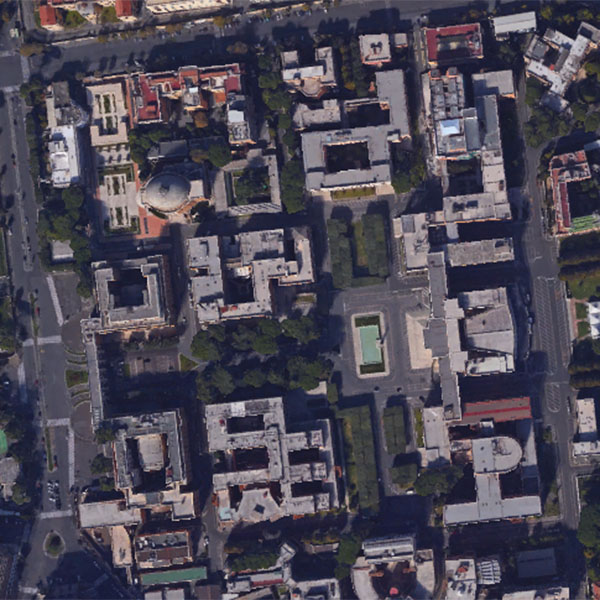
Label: School